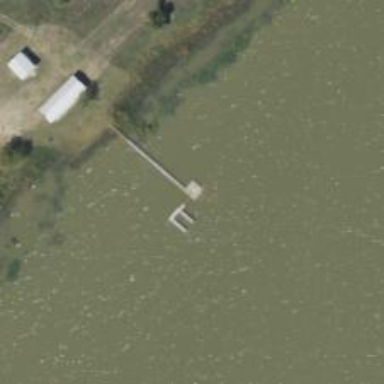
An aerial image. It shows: Dock located along the waterway.